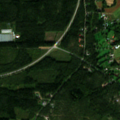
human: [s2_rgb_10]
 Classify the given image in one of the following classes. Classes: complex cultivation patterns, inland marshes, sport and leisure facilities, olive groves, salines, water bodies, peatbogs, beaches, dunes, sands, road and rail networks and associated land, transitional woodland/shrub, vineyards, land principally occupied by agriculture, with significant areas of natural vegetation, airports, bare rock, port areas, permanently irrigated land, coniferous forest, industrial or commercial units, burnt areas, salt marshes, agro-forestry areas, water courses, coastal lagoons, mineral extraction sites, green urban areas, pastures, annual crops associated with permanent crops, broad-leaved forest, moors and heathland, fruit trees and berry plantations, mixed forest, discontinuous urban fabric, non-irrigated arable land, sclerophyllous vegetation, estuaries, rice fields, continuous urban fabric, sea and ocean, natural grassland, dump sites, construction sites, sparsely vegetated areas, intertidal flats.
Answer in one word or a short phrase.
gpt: discontinuous urban fabric, non-irrigated arable land, coniferous forest, mixed forest